Question: I have 3 'div's. How can I make them equal if the other 'div' height adjust. I want all my 'div's to adjust its height even do they have less contents. like in the image even the 'div' without data must be equal to others and set the read more at the bottom.
'''
<div class="column-wrapper">
<div class="column-small border border-top">
<h3>Features</h3>
<ul>
<li>Code blocking</li>
<li>Code Wrapping</li>
<li>Code Killing</li>
<li>Code Sleeping</li>
</ul>
<span><a href="#">Read more</a></span>
</div>
<div class="column-small border border-top">
<h3>Modules</h3>
<ul>
<li>Barking Around The house</li>
<li>Loving the Cats</li>
<li>Floating The points</li>
<li>Coding The Sleepers</li>
</ul>
<span><a href="#">Read more</a></span>
</div>
<div class="column-small border border-top">
<h3>Idont knows</h3>
<span><a href="#">Read more</a></span>
</div>
</div>
'''
'''
.column-wrapper {
padding-top: 20px;
text-align: center;
vertical-align: middle;
width: 100%;
}
.column-wrapper div {
display: inline-table;
margin: 2px;
}
.column-small {
padding: 10px;
width: 30%;
min-width: 250px;
height: auto;
}
.column-small span {
float: right;
}
.column-small ul {
margin-top: -10px;
width: 100%;
max-width: 240px;
}
.column-small ul li {
text-align: left;
}
.column-small li {
list-style: none;
padding: 5px;
text-indent: -30px;
word-wrap: break-word;
}
'''

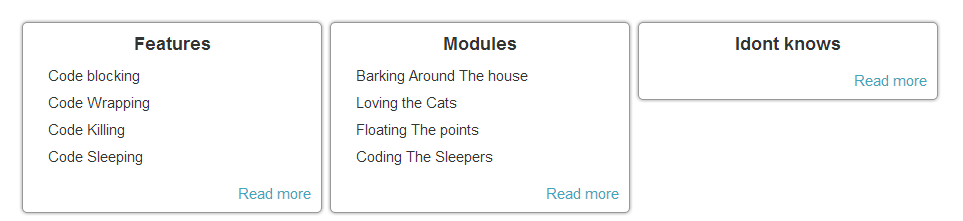
Answer: first part looks like a duplicate from <URL>
to your second part: if you're doing it with js, your height is dynamically calculated, so you can postion your "Read More" link wir 'position: absolute' little example:
'''
<div class="column-small">
<div class="column-content">
<h3>Idont knows</h3>
<p>Your content</p>
</div>
<div class="readmore"><a href="#">Read more</a></div>
</div>
'''
CSS:
'''
.column-small {
position: relative;
height: 240px;
}
.readmore {
position: absolute;
bottom: 10px;
right: 10px;
}
'''